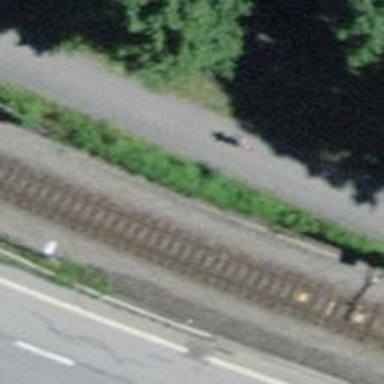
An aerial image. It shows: Railway with electrified contact lines.